Question: Attached is the screenshot of the UI that I would like to have in my app. When I click on the listitems on the fragment on the left side I see a arrow pointing(question mark in red) on the list item which was clicked, I would like to know how can we achieve this in UI layout. Any special settings to be set?

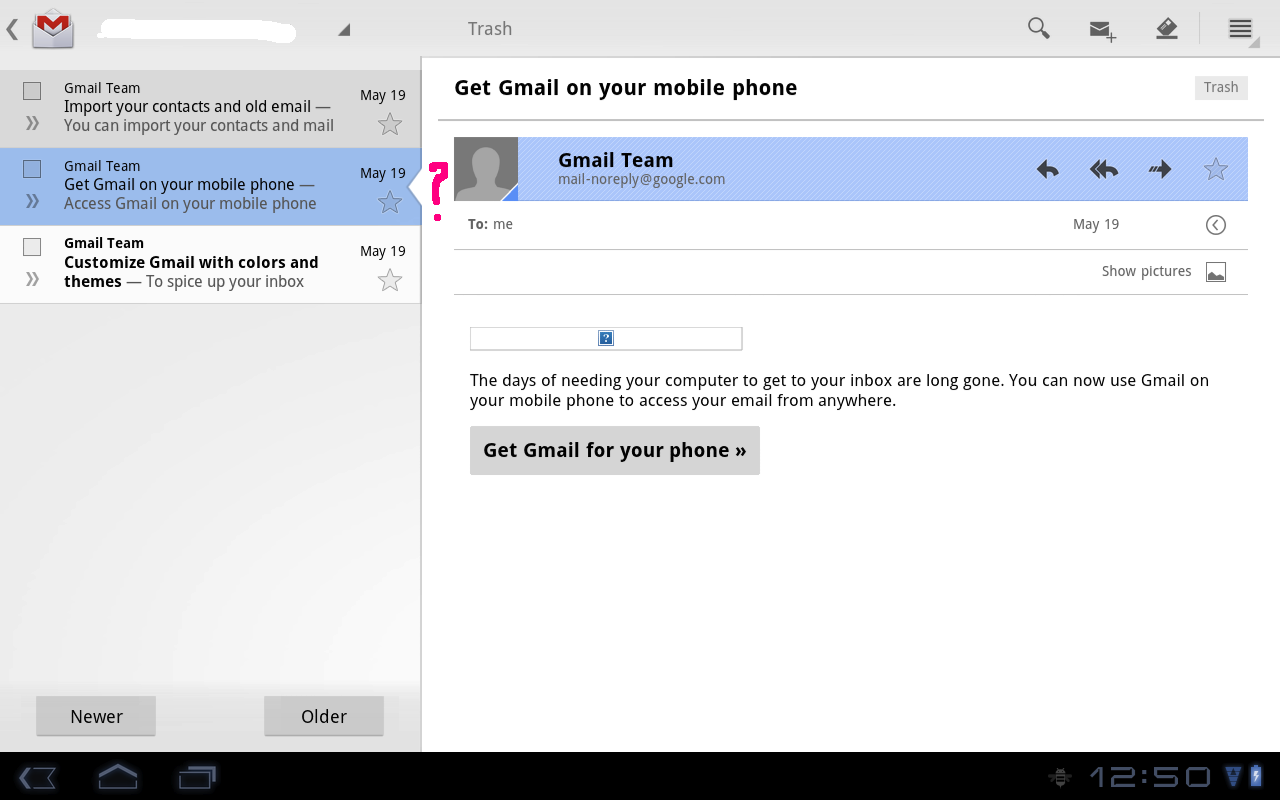
Answer: I was looking at the same feature.
To implement similar, I'd suggest showing an image on the selected item in the list, this would require code rather than Layout XML, It would be controlled by the list fragment when an item is selected. That way you get the visual effect that the two fragments are related via the arrow image.
Did you end up giving it a go for yourself?